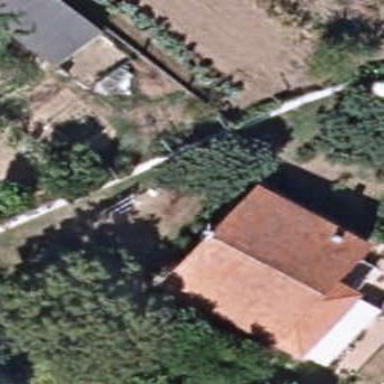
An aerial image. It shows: Simple house.